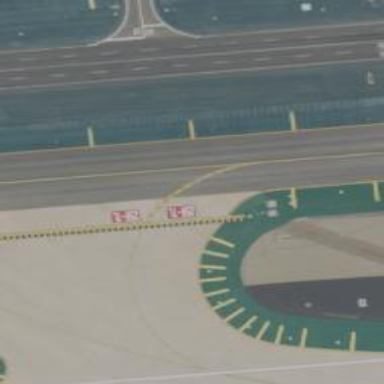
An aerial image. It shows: View of taxiway at the airport.